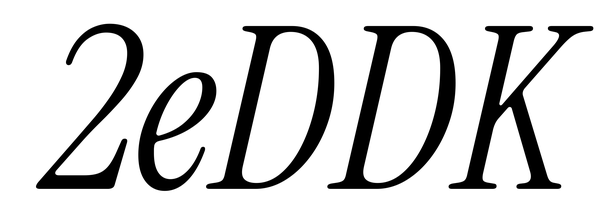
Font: InstrumentSerif-Italic